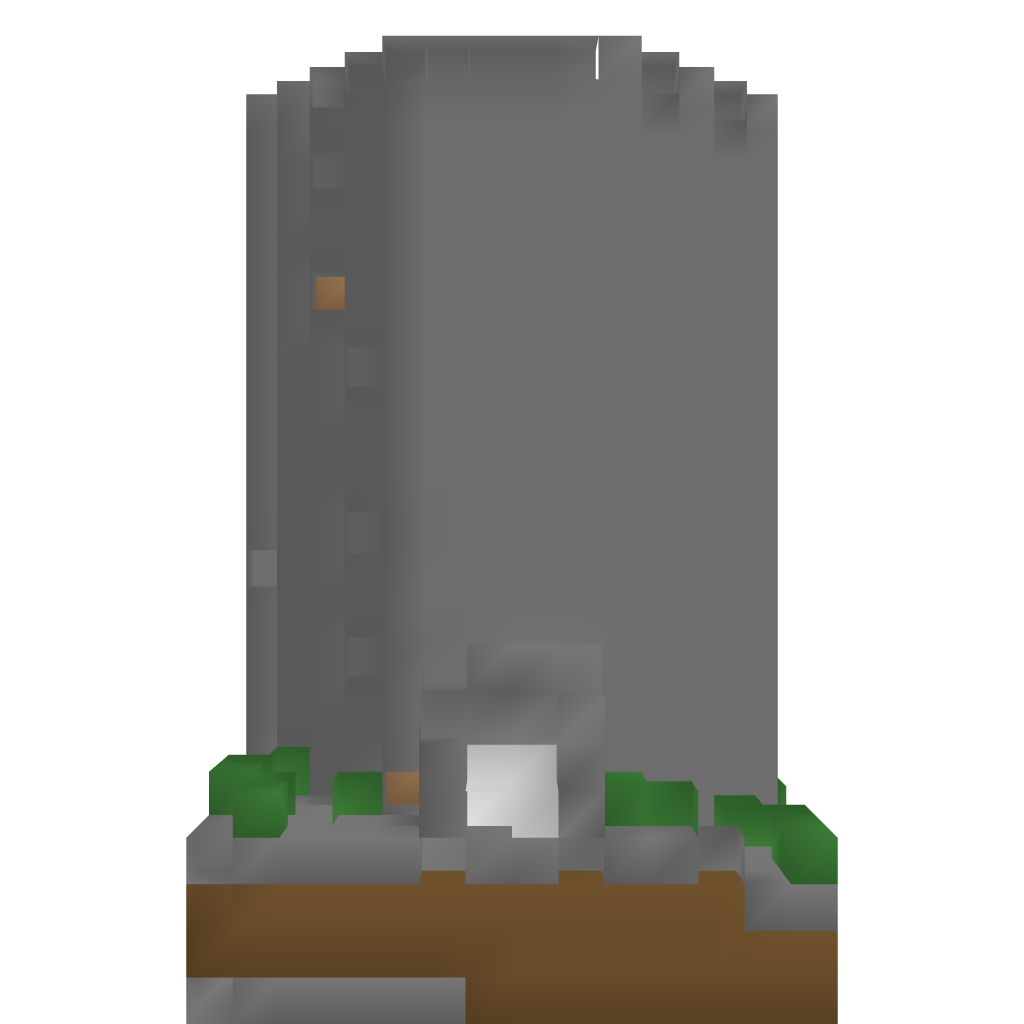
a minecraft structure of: The Tower bad low quality